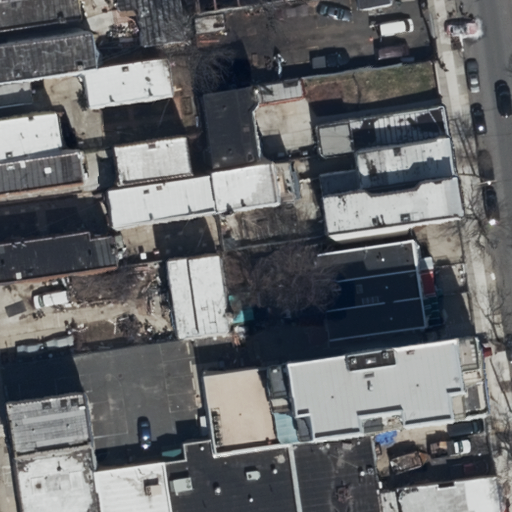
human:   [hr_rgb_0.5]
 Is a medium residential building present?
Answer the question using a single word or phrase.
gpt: yes

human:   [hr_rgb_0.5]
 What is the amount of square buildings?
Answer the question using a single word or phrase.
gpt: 0

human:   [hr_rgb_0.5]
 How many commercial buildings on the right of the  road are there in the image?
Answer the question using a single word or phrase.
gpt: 0

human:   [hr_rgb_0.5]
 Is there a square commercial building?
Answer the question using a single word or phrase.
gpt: no

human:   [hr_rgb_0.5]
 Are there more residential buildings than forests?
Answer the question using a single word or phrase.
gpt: yes

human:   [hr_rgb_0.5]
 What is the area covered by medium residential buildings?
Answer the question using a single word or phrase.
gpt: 3345m2

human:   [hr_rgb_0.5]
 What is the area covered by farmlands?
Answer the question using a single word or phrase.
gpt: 0m2

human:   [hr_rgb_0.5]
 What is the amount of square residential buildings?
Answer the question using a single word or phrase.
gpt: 0

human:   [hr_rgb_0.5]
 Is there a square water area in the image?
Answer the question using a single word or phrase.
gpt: no

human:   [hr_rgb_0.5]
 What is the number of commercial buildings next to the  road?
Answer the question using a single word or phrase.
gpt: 0

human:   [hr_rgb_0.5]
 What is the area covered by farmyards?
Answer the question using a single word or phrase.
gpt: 0m2

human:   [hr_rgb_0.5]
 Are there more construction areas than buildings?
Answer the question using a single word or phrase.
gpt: no

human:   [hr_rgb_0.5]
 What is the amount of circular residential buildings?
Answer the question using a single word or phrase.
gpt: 0

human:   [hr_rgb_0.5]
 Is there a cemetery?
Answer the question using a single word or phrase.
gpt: no

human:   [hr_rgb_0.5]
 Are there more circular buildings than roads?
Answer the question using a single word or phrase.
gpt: no

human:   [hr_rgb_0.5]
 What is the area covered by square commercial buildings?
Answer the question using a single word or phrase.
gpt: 0m2

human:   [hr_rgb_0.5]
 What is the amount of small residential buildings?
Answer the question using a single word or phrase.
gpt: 3

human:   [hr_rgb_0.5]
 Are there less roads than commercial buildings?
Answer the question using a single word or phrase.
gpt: no

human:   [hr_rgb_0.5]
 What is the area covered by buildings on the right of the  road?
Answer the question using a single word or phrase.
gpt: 0m2

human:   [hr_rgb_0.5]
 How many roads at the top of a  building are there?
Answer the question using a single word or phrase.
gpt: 1

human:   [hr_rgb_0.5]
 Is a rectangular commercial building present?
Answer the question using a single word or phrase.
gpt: no

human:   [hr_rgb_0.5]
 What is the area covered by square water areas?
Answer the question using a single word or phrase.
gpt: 0m2

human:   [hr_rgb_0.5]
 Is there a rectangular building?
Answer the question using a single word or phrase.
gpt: yes

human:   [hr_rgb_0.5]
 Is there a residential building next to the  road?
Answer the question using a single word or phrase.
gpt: yes

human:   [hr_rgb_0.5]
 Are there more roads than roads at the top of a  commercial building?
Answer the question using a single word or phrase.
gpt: yes

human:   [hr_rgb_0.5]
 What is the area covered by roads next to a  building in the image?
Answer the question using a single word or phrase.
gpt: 0m2

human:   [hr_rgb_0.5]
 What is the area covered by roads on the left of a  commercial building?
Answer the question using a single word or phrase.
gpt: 0m2

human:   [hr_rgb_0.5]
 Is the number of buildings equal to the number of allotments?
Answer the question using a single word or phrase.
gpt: no

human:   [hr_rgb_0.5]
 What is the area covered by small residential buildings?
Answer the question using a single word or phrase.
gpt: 81m2

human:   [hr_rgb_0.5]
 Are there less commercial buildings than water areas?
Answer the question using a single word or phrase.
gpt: no

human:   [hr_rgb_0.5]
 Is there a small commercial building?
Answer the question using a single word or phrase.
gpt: no

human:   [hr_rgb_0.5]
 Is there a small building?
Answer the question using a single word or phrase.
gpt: yes

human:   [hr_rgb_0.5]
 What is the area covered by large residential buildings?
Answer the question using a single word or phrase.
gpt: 799m2

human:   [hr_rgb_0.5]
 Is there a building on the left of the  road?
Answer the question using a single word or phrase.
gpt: yes

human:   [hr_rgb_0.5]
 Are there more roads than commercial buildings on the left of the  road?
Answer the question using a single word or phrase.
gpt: yes

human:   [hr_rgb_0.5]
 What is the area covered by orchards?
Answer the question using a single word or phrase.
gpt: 0m2